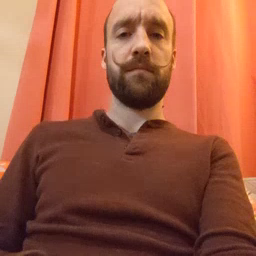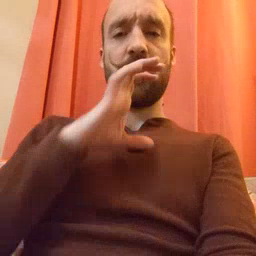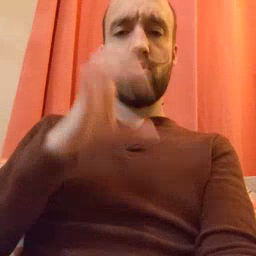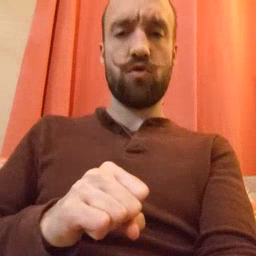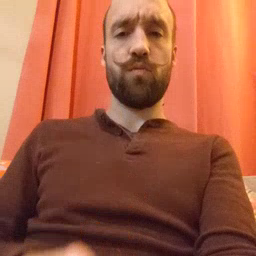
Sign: old